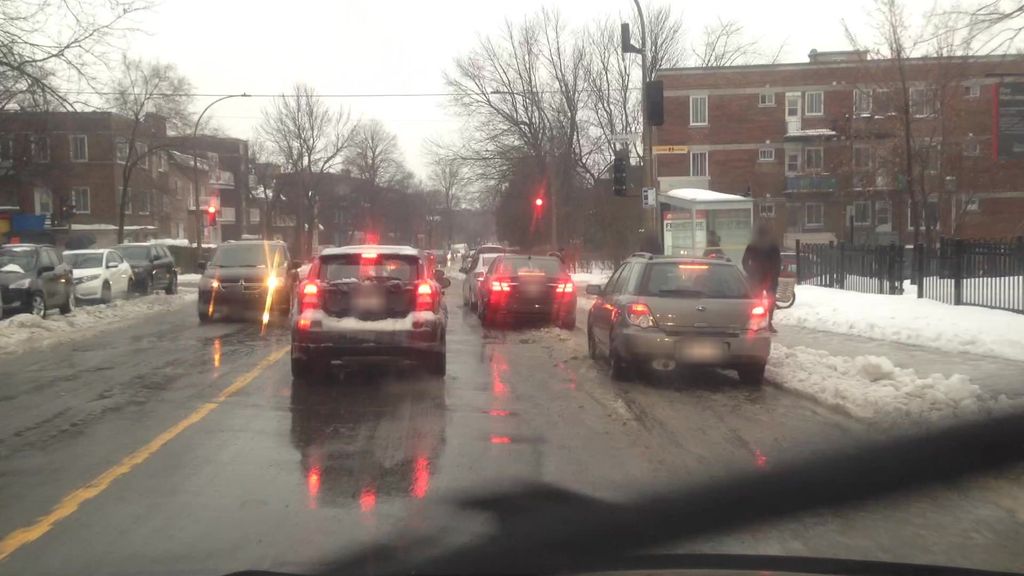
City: montreal